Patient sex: F
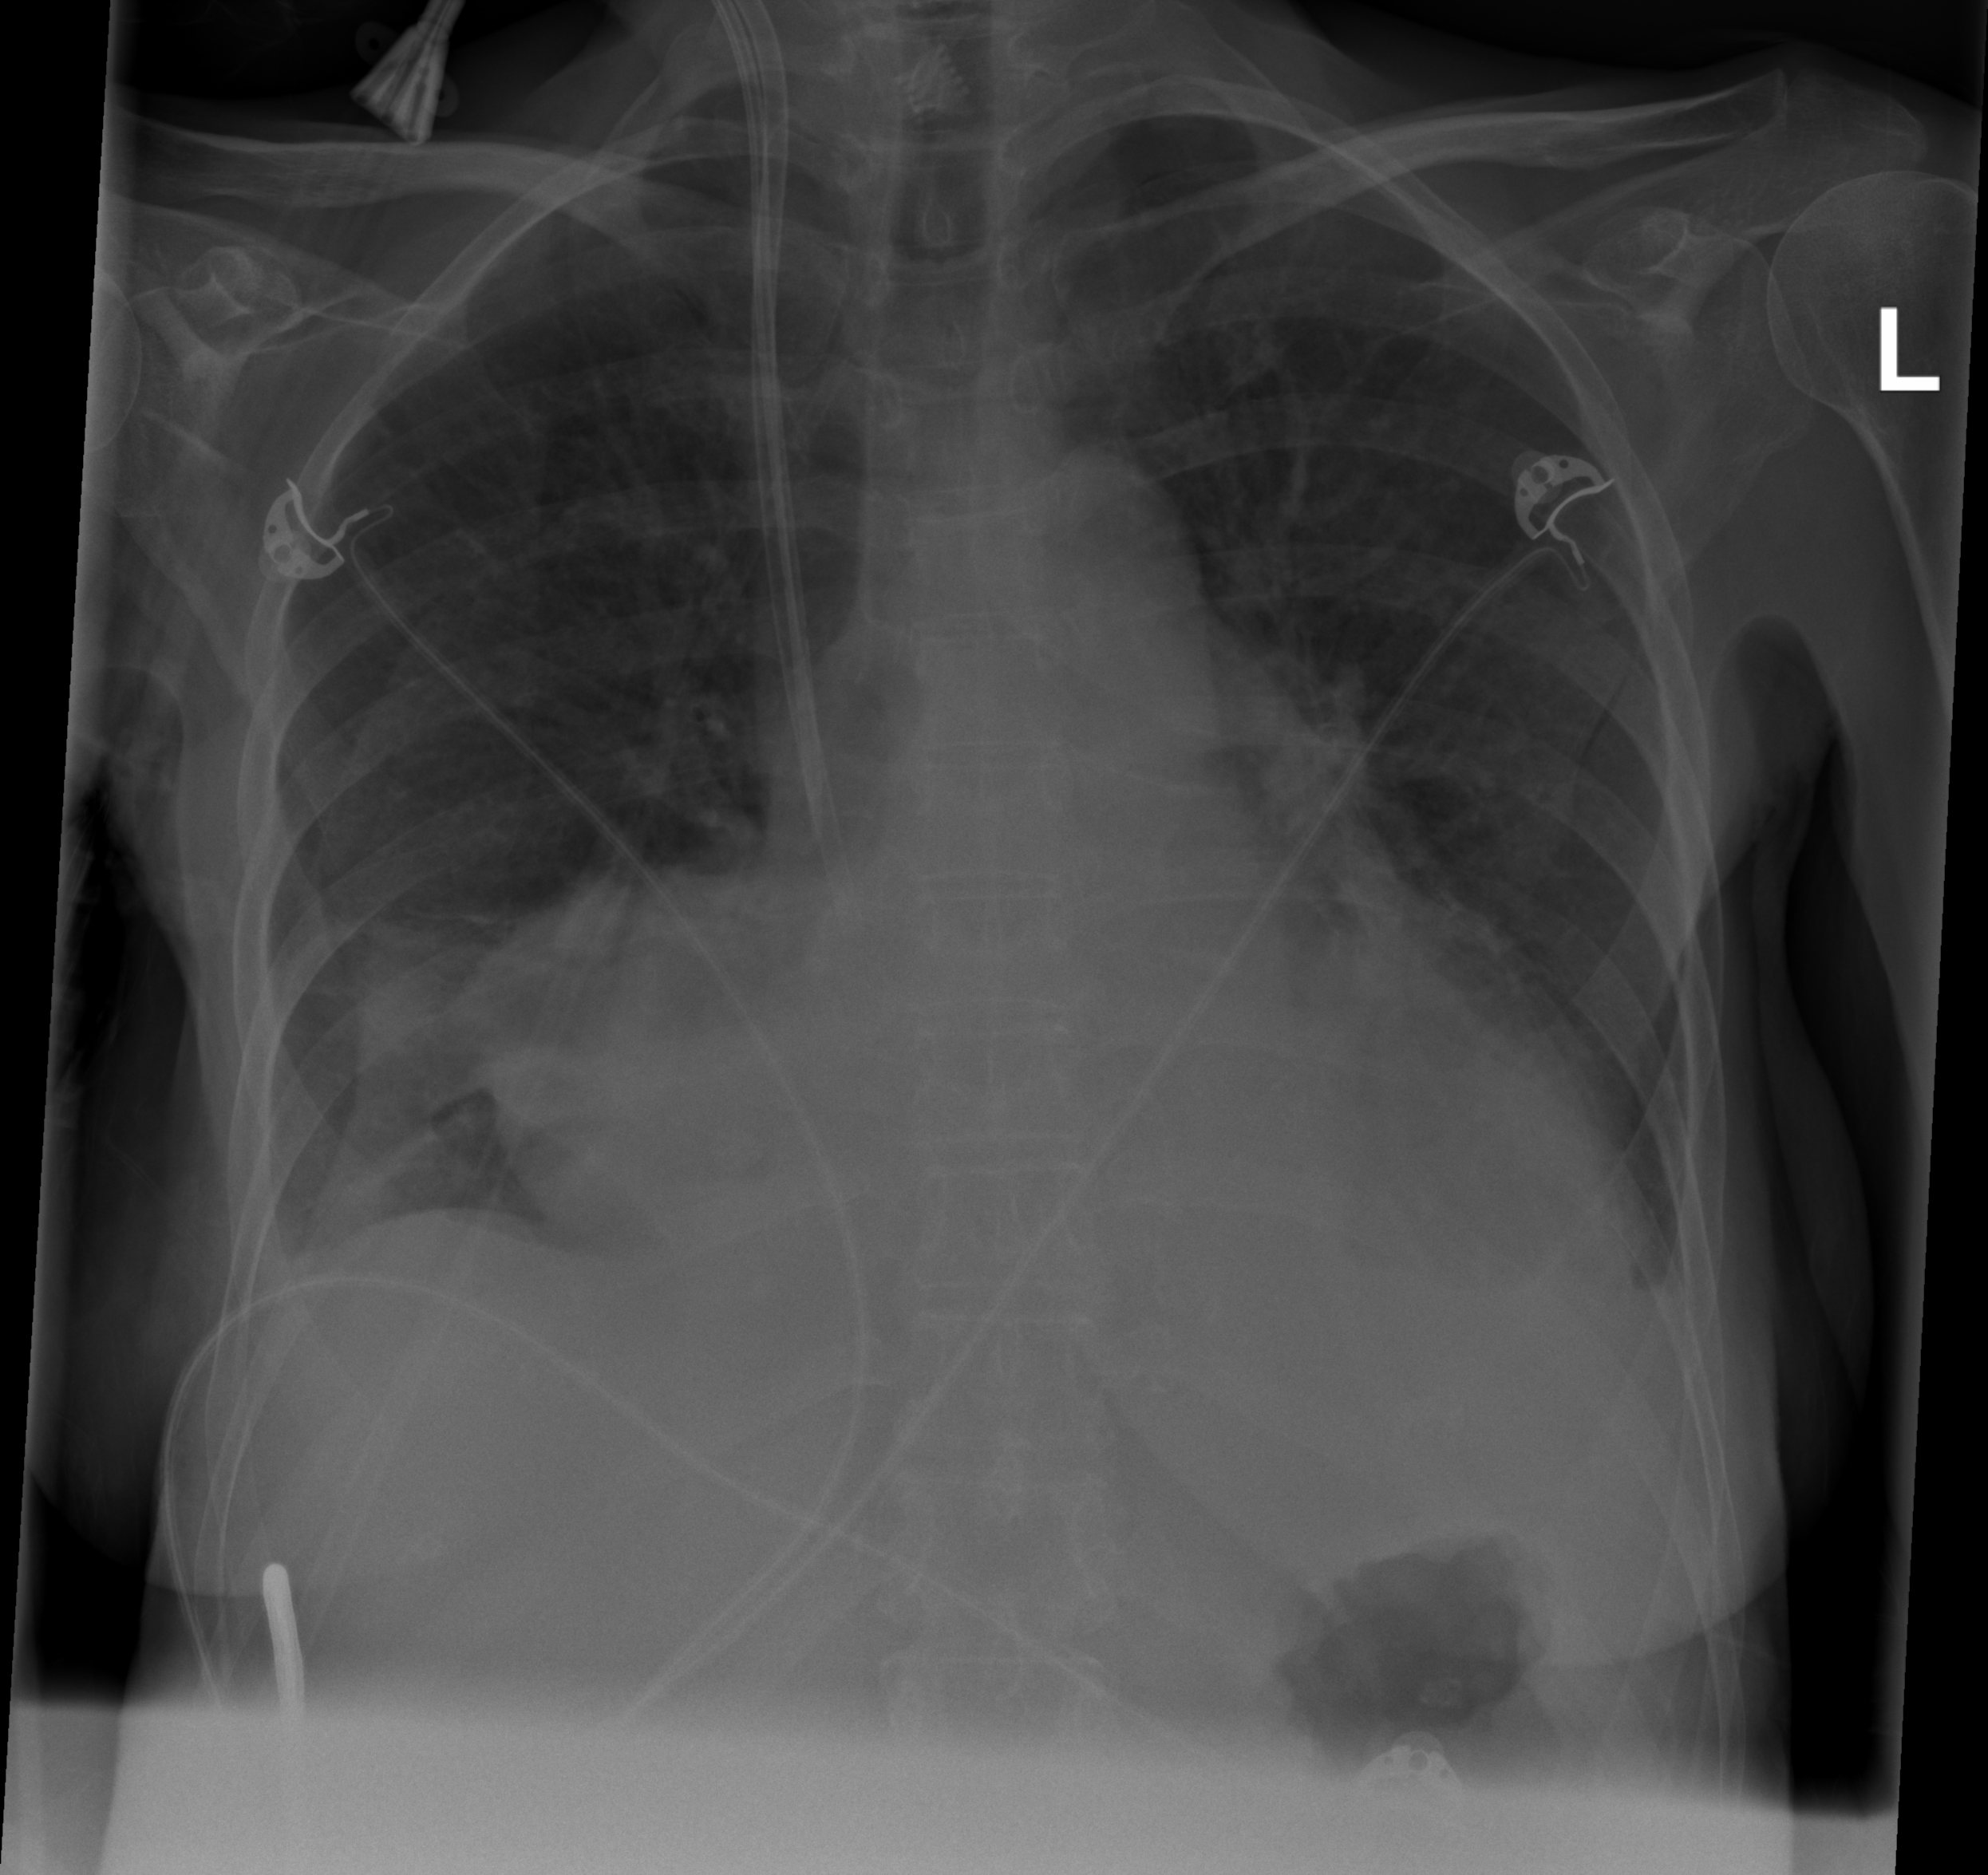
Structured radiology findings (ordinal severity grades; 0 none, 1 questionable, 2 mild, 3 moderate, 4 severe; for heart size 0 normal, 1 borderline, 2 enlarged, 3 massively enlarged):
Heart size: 1
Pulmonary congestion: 2
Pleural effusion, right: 1
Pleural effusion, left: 2
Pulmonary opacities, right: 0
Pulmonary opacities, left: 0
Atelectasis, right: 2
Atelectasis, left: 2